Question: I'm trying to hit the api with retrofit its a POST request to registerd a user to app.Everything is fine but i didn't get the response inside the .The response code is 200 but still I'm not getting the response. I try to update my class many times but it can't workout.But in the postman I'm getting the response
'''
interface Api {
@POST("/v1/register")
fun regsiterUser(@Body userRequest: UserRequest):Call<ResponseUpdate>
@POST("v1/login")
fun loginUser(@Body userRequest: UserRequest):Call<ModifiedLoginResponse>
@POST("v1/listpost")
fun getUPostList(@Body paramsUserList: ParamsUserList):Call<ResponseList>
}
'''
> This functions is used to send the body in request
'''
fun fetch_data() : UserRequest {
val userRequest: UserRequest =
UserRequest()
val confirmpassword = conPassword.text
val email = email.text
val password = password.text
val fullname = fullname.text
userRequest.setUser_name(fullname.toString())
userRequest.setEmail_address(email.toString())
userRequest.setPassword(password.toString())
userRequest.setAndroid_token("a0lotYT8yHre6ljowFJNwRolXepYm3d4d4KUD_7353MSVFLJPUvLshpGAmM5TOjuAwaePAuolWTkV3g056NOlvidxw7nolF5UGqIK0")
userRequest.setDevice_type(0)
return userRequest
}
'''
> This Fucntion is used to hit the Api
'''
fun saveUser(userRequest: UserRequest){
val httpLoggingInterceptor = HttpLoggingInterceptor()
httpLoggingInterceptor.setLevel(HttpLoggingInterceptor.Level.BODY)
// val okHttpClient = OkHttpClient().newBuilder().addInterceptor(httpLoggingInterceptor)
val okHttpClient1 = OkHttpClient.Builder().addInterceptor(httpLoggingInterceptor)
val retrofit = Retrofit.Builder()
.baseUrl("https://blaklif.com")
.addConverterFactory(GsonConverterFactory.create())
.client(okHttpClient1.build())
.build()
val api = retrofit.create(Api::class.java)
api.regsiterUser(userRequest).enqueue(object :Callback<ResponseUpdate>{
override fun onResponse(call: Call<ResponseUpdate>,response: Response<ResponseUpdate>,
) { val responseUpdate = response.body()
val email = responseUpdate?.data?.email
if (response.isSuccessful){
Log.d("this is response ->", email.toString())
}
}
override fun onFailure(call: Call<ResponseUpdate>, t: Throwable, ) {
}
})
}
'''
'''
public class ResponseUpdate{
@SerializedName("data")
private Data data;
@SerializedName("success")
private boolean success;
@SerializedName("text")
private String text;
public Data getData(){
return data;
}
public boolean isSuccess(){
return success;
}
public String getText(){
return text;
}
}
public class Data{
@SerializedName("gender")
private String gender;
@SerializedName("login_type")
private String loginType;
@SerializedName("android_token")
private String androidToken;
@SerializedName("lif")
private String lif;
@SerializedName("bio")
private String bio;
@SerializedName("device_type")
private String deviceType;
@SerializedName("native_from")
private String nativeFrom;
@SerializedName("password")
private String password;
@SerializedName("u_id")
private String uId;
@SerializedName("ios_token")
private Object iosToken;
@SerializedName("google_plus_id")
private String googlePlusId;
@SerializedName("email")
private String email;
@SerializedName("website")
private String website;
@SerializedName("is_active")
private String isActive;
@SerializedName("live_in")
private String liveIn;
@SerializedName("qb_dialog_id")
private String qbDialogId;
@SerializedName("profile")
private String profile;
@SerializedName("token")
private String token;
@SerializedName("qb_id")
private String qbId;
@SerializedName("fb_id")
private String fbId;
@SerializedName("is_public")
private String isPublic;
@SerializedName("tagline")
private String tagline;
@SerializedName("location")
private String location;
@SerializedName("phone_number")
private String phoneNumber;
@SerializedName("username")
private String username;
public String getGender(){
return gender;
}
public String getLoginType(){
return loginType;
}
public String getAndroidToken(){
return androidToken;
}
public String getLif(){
return lif;
}
public String getBio(){
return bio;
}
public String getDeviceType(){
return deviceType;
}
public String getNativeFrom(){
return nativeFrom;
}
public String getPassword(){
return password;
}
public String getUId(){
return uId;
}
public Object getIosToken(){
return iosToken;
}
public String getGooglePlusId(){
return googlePlusId;
}
public String getEmail(){
return email;
}
public String getWebsite(){
return website;
}
public String getIsActive(){
return isActive;
}
public String getLiveIn(){
return liveIn;
}
public String getQbDialogId(){
return qbDialogId;
}
public String getProfile(){
return profile;
}
public String getToken(){
return token;
}
public String getQbId(){
return qbId;
}
public String getFbId(){
return fbId;
}
public String getIsPublic(){
return isPublic;
}
public String getTagline(){
return tagline;
}
public String getLocation(){
return location;
}
public String getPhoneNumber(){
return phoneNumber;
}
public String getUsername(){
return username;
}
}
'''
'''
{
"success": true,
"data": {
"u_id": "324",
"username": "shivam",
"profile": "",
"email": "intelhybrid31230@gmail.com",
"location": "",
"website": "",
"lif": "",
"phone_number": "",
"gender": "",
"bio": "",
"tagline": "",
"live_in": "",
"native_from": "",
"password": "d386cef906fde4ccff27cfcdc8385ba4",
"token": "fQkNVUsP3mlBdJuoGe1T6iAD7",
"device_type": "0",
"android_token": "APA91bEAfoucYYgXO_t1ENfJvY2hRXdH5SUFjFDAZL2kgjes_jYyo15tPPI0fYHkLTmuagQbHAth5dmA6uPdpB_dhJhcwt47t9vR2ChldINDmJ5vGmcWcOyUg5Uqc0cR0lflqD3oaoRs",
"ios_token": null,
"login_type": "user",
"fb_id": "",
"google_plus_id": "",
"qb_id": "",
"qb_dialog_id": "",
"is_public": "1",
"is_active": "1"
},
"text": "Your account register successfully."
}
'''
I updated My model class May times but i can't find why I'm not getting the response
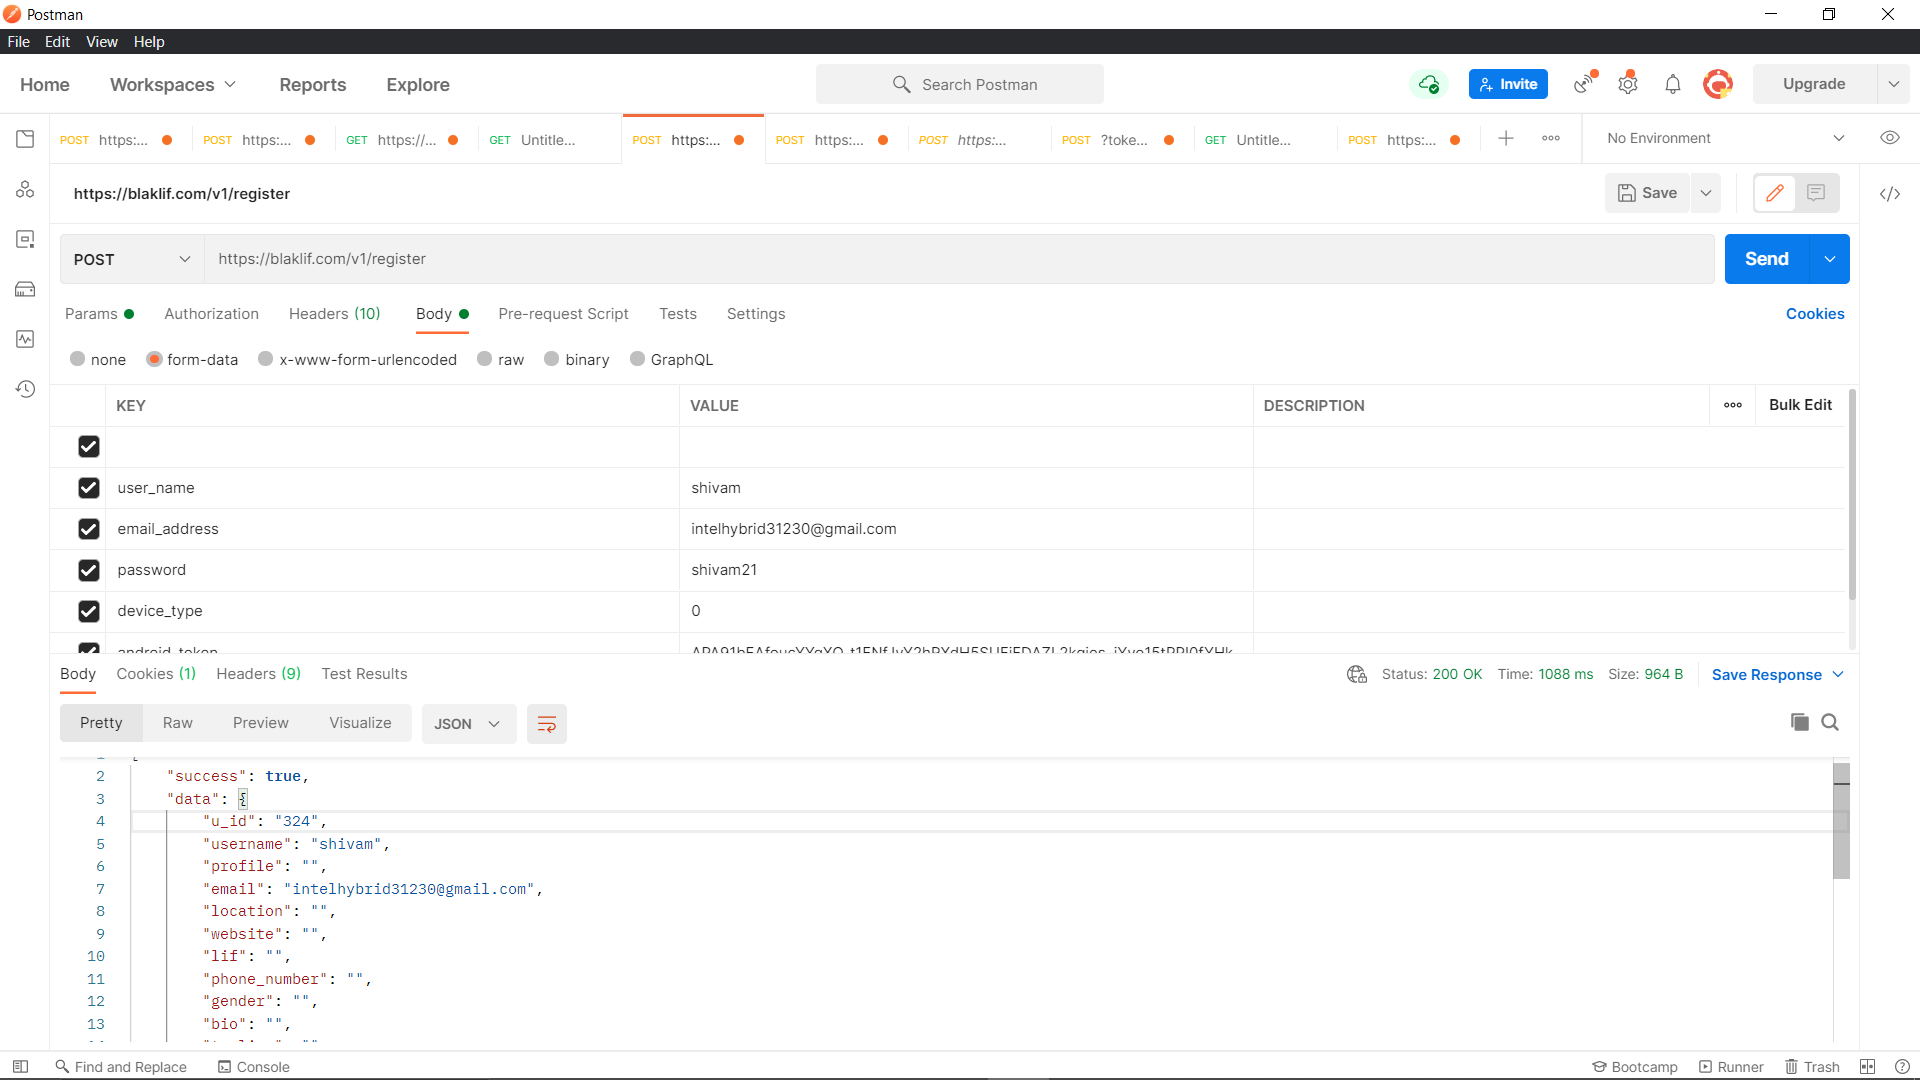
Answer: try like this
'''
@POST("/v1/register")
@FormUrlEncoded
fun regsiterUser(
@Field("user_name") userName: String
// Your all fields as per postman call
): Call<ResponseUpdate>
'''